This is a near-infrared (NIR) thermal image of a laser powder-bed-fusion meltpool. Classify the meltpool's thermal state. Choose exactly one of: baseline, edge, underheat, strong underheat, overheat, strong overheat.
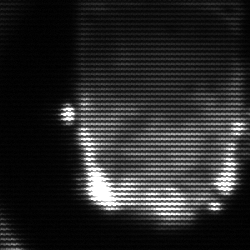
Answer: baseline